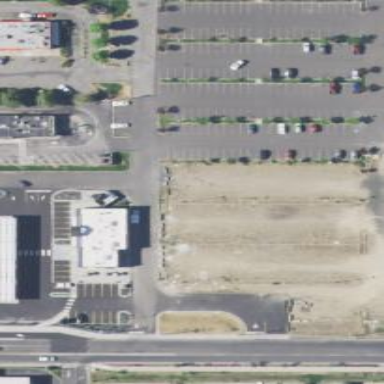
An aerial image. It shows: Parking area.